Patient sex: M
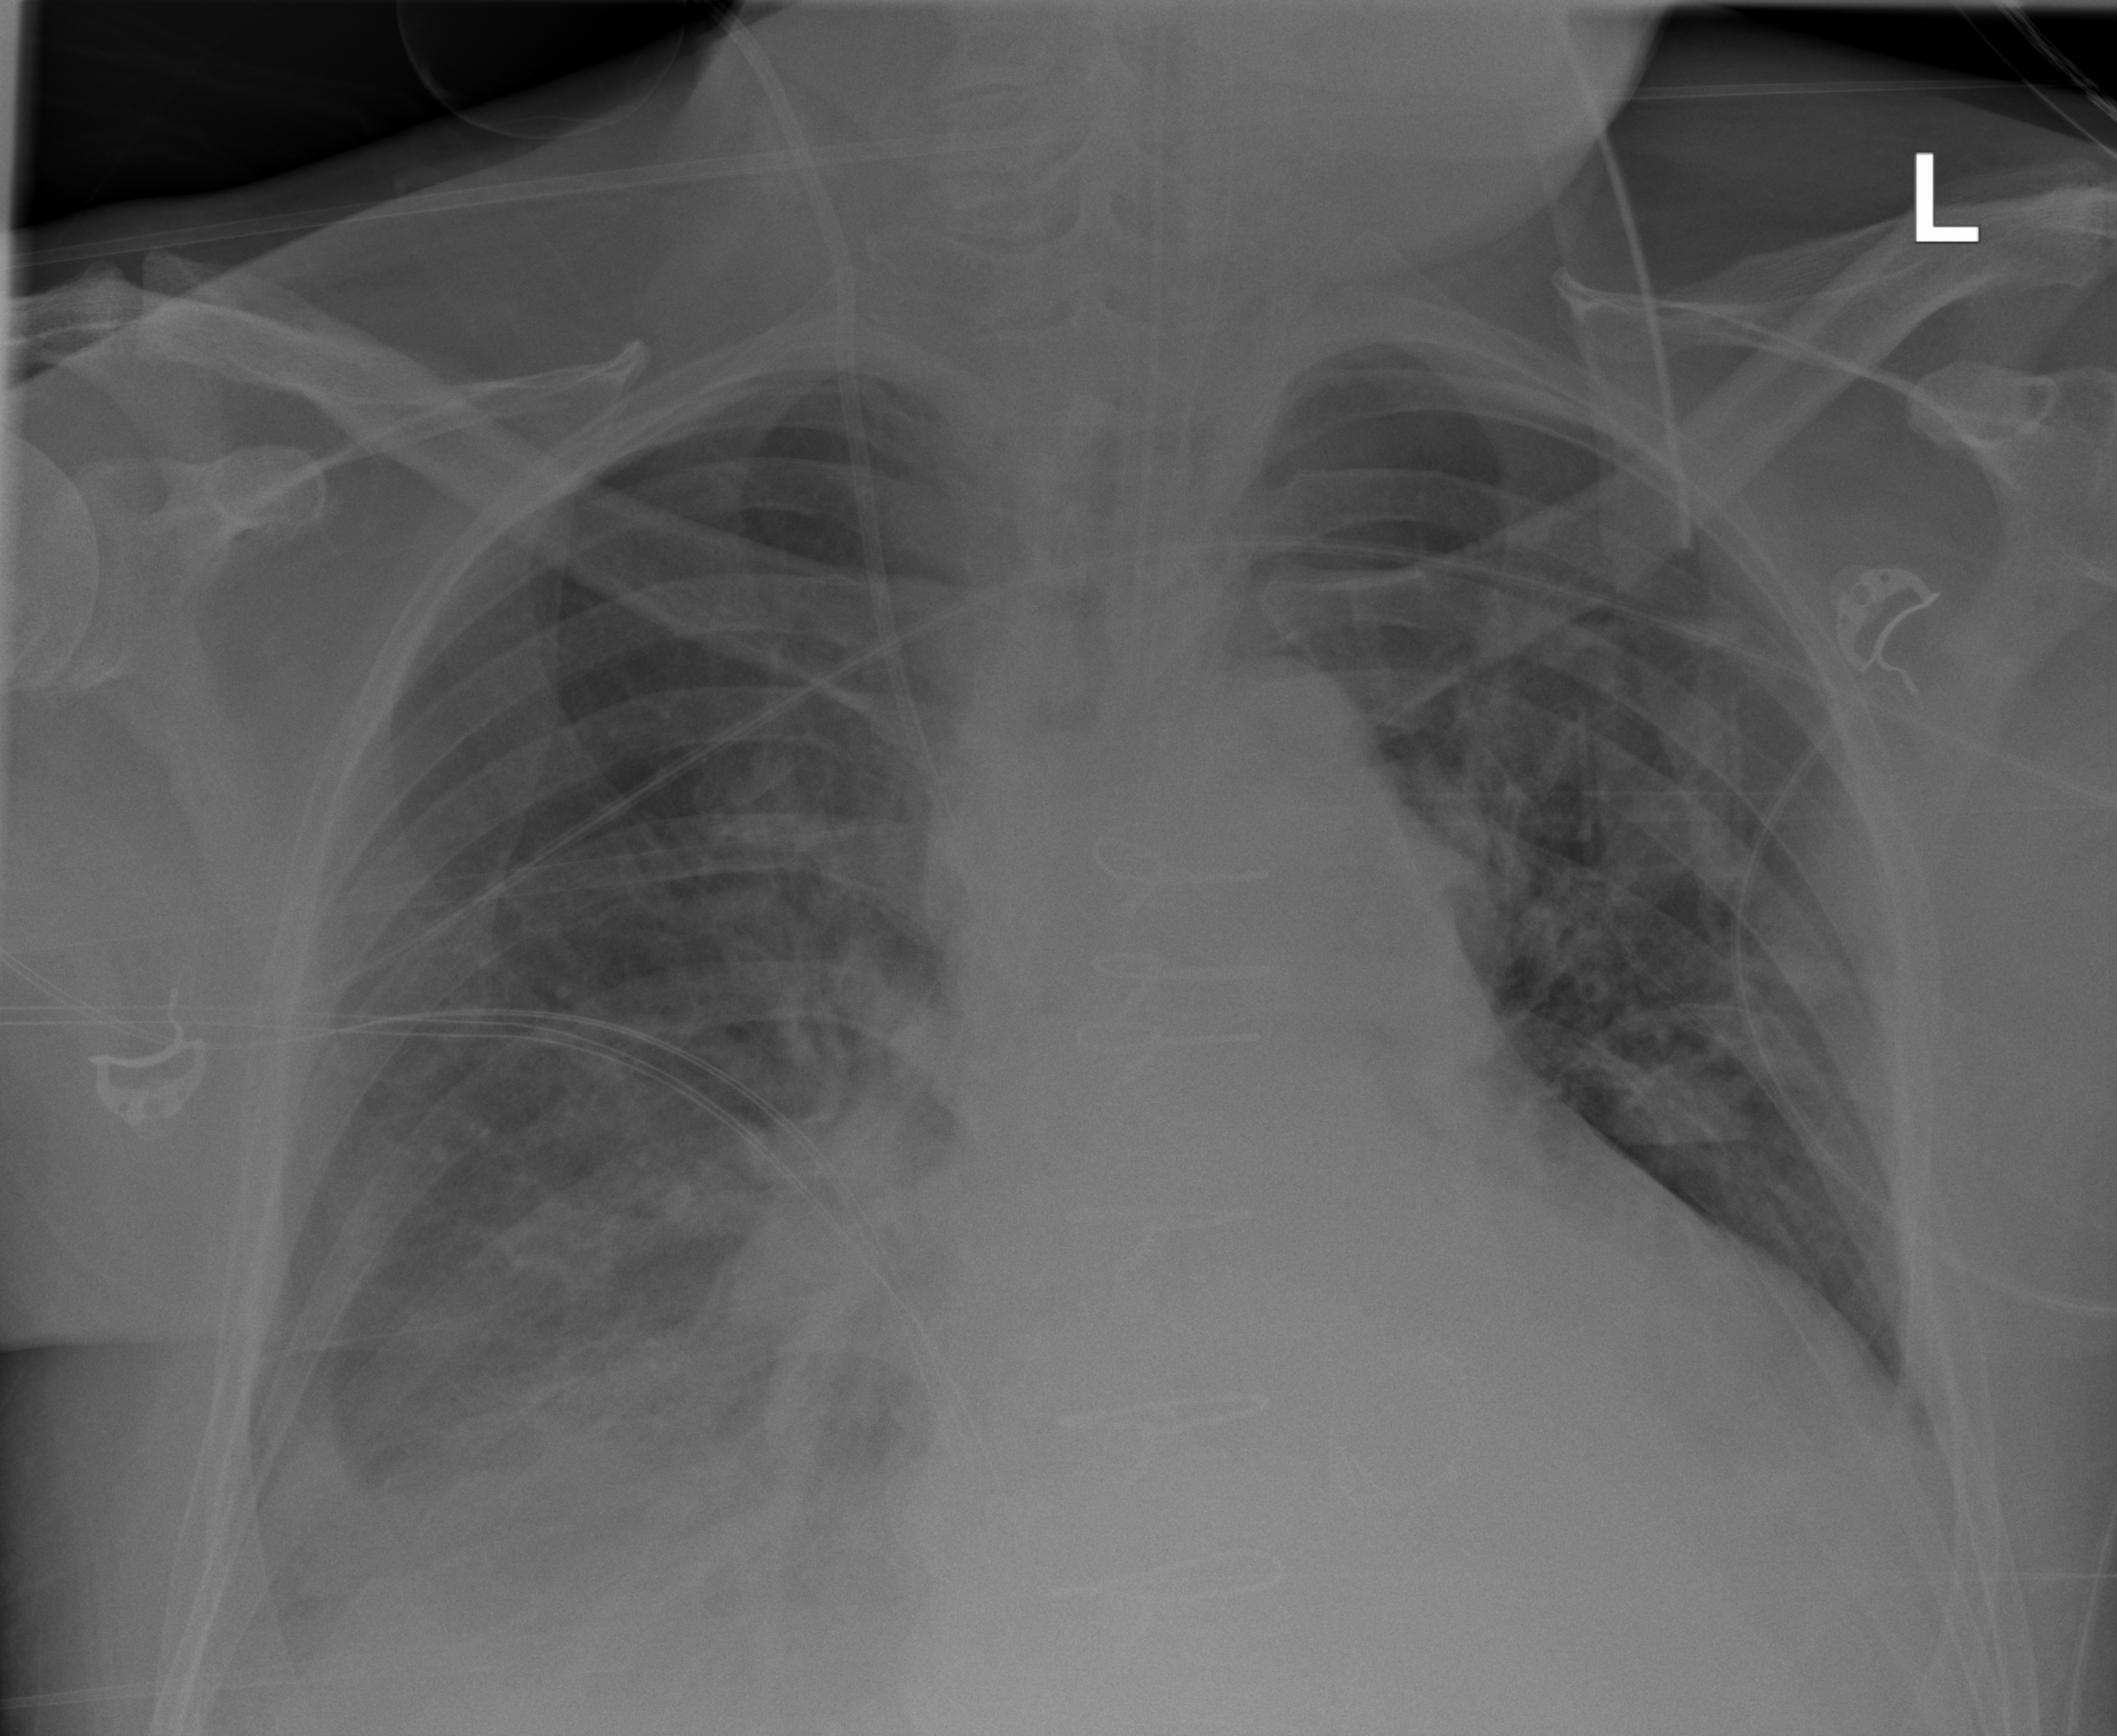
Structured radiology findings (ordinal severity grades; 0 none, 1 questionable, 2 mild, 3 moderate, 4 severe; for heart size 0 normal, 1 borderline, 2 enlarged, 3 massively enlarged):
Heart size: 2
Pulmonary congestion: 2
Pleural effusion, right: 2
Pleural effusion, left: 2
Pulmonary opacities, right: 2
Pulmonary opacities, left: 2
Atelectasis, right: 3
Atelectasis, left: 3